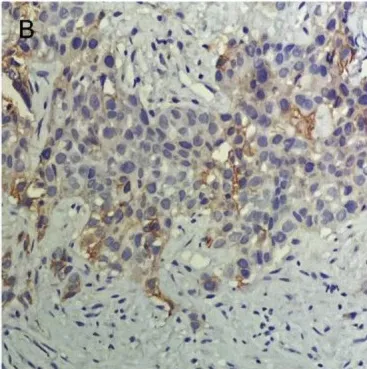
Histopathology and immunohistochemistry (IHC) of the biopsies from liver metastases. (B) IHC staining for the expression of programmed cell death-ligand 1 (x200).
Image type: pathology (immunostaining)